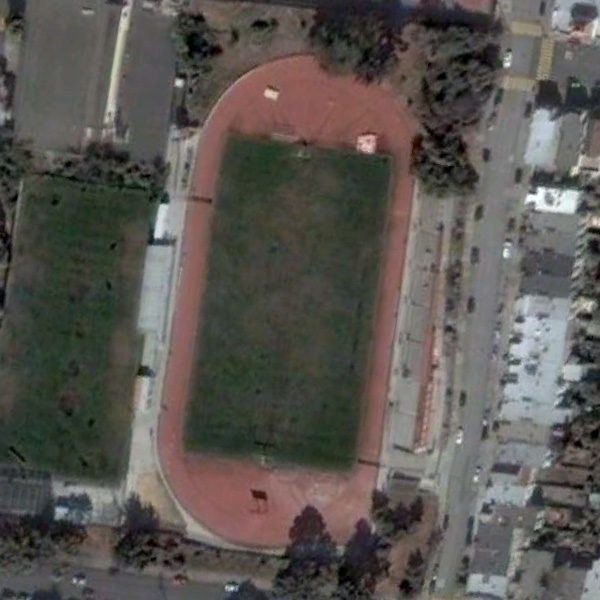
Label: Playground